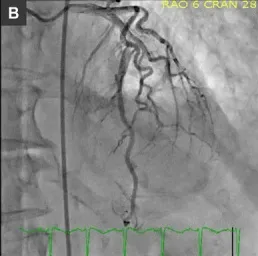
Left anterior descending artery with no flow-limiting lesions.
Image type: radiology (x_ray)